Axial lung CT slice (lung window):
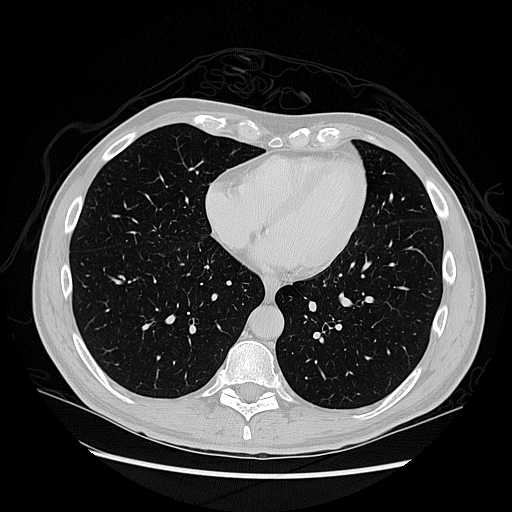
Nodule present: no